Question: How can I re-direct the user to the standard SharePoint "access denied" page, similar to the image below?
Currently, I am throwing an UnauthorizedAccessException, but this error message is not as elegant as SP message.
'''
throw new UnauthorizedAccessException("User does not have permission to access this list");
'''
Any help will be highly appreciated.

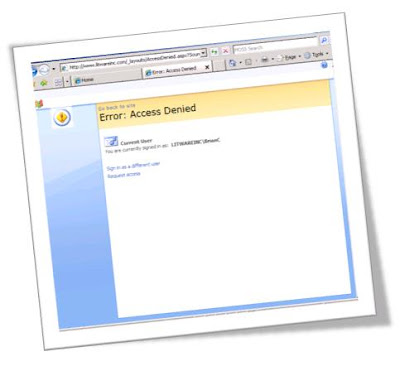
Answer: You should be able to use SPUtility.HandleAccessDenied to do this. (You can pass in null for the exception parameter if you just want to force the Access Denied page to be displayed, but aren't actually handling an exception.)